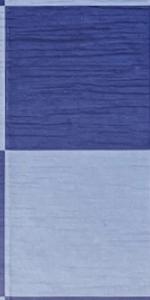
Label: Empty